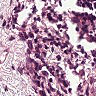
Metastatic tissue present: no